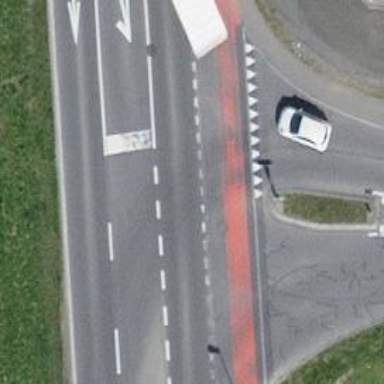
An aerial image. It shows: Marked crossing on the road.